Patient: sex M, age 44
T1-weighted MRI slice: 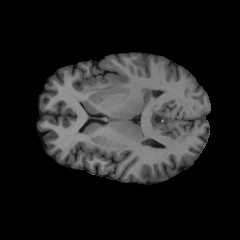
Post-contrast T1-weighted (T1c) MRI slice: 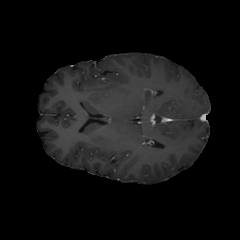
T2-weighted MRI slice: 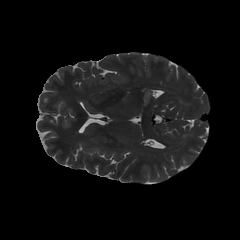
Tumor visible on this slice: yes
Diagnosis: Glioblastoma, IDH-wildtype
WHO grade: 4